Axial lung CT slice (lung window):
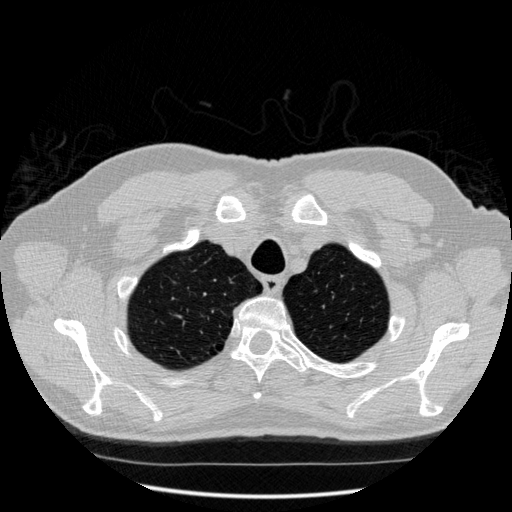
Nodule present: no